Question: I ask this because I was looking at Flash and AIR, and the alleged deadness of Flash mobile and so on. What I was pretty sure was true is that mobile for Flash was no more.
Then I looked at <URL> and saw this,

I don't understand. The page says,
"The Adobe®️ Flash®️ Player runtime lets you effortlessly reach more than 1 billion connected desktops across browsers and operating systems with no additional software installation -- 11 times more people than the best-selling hardware game console. for iPhone, iPad, and Android™️ devices such as the Kindle Fire and Nook Tablet, reaching over 500 million devices."
I'm confused. Can I develop for mobile with Adobe Flash?
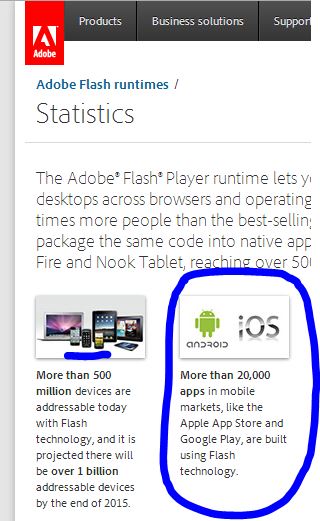
Answer: Yes. I do it for a living. The Adobe AIR SDK allows you to package/compile your apps for iOS, Android, Windows, and OS X (with outdated first party support for BlackBerry and updated third party support for BlackBerry 10)
You'll need an IDE (Flash Builder (the recommended Adobe-developed IDE), Flash Develop, non-community edition IntelliJ, Flash Pro, etc) and the <URL>. It isn't as straight forward as normal Flash as you have to be concerned about a lot more than with web-based SWFs, but it is just Flash. Pretty much anything you can do in Flash, you can do in AIR. You don't have access to much native functionality, but that is what AIR Native Extensions are for. It is AS3-only, so no ActionScript 2 may be used
It should be noted that it is highly recommended by Adobe to not use Timeline-based Flash for AIR for Mobile projects, as it is not at all optimized for mobile. Stick to strictly OOP-based projects. Additionally, if you are making a game, you should look into using something like Starling.
And the Flash for mobile is no more. Adobe AIR is alive and well. Adobe releases sizable updates every few months and has kept up with the latest OS versions fairly well, usually having an update that completes support within a few days of the final release (3.9 was released a week after iOS 7, for example)
Also worth noting that the majority of the Apache Flex SDK (formerly developed by Adobe) is optimized for mobile and works incredibly well if you take the time to properly learn it